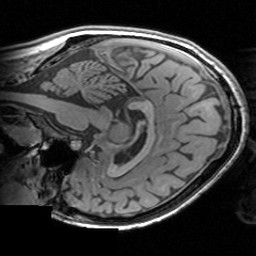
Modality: T1w
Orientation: sagittal
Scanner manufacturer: siemens
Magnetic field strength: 3 T
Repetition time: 1.63 s
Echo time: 0.00311 s